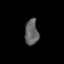
Tissue: skin
Cell type: Epithelial cells
Senescence score: 0.2853
Nuclear area (px): 343
Mean DAPI intensity: 97.7